Question: I have serialized System.Drawing.Color in JSON using JavaScriptSerializer, but when i try to de-serialize it, it returns Color object with All the values 0.
Sample JSON is as below.
'''
{
"A":255,
"B":0,
"G":165,
"IsEmpty":false,
"IsKnownColor":true,
"IsNamedColor":true,
"IsSystemColor":false,
"Name":"Orange",
"R":255
}
'''
Here is the screen shot of how deserialized object looks like.

Then i tried using JSON.net(newtonsoft.json) library. It gives me below error.
'''
Cannot deserialize the current JSON object (e.g. {"name":"value"}) into type 'System.Drawing.Color' because the type requires a JSON string value to deserialize correctly.
'''
Is there any way of deserialzing JSON to color object.i have found <URL> similar question without any answere.
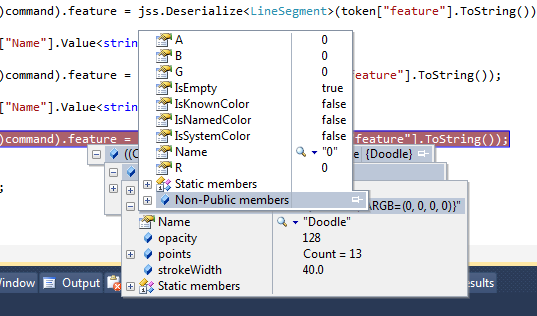
Answer: Since i had very complex JSON. I achieved deserialization using 'Color.FromArgb' and 'CustomCreationConverter'. Here is how i made it using Json.net library.
I created a class which is responsible for handling deserialization for System.Drawing.Color class from JSON string. you can find <URL> at JSON.net site.
'''
public class ColorConverter : CustomCreationConverter<Color>
{
public override bool CanWrite { get { return false; } }
public override bool CanRead { get { return true; } }
public ColorConverter(){ }
public override Color Create(Type objectType)
{
return new Color();
}
public override object ReadJson(JsonReader reader, Type objectType, object existingValue, JsonSerializer serializer)
{
JObject jObject = JObject.Load(reader);
Color target = Create(objectType);
target = Color.FromArgb(jObject["A"].Value<Int32>(), jObject["R"].Value<Int32>(), jObject["G"].Value<Int32>(), jObject["B"].Value<Int32>());
return target;
}
}
'''
When deserializing pass instance of class that you have created to handle custom deserialization logic
'''
MyModelName obj = JsonConvert.DeserializeObject<MyModelName>(json, new ColorConverter());
'''